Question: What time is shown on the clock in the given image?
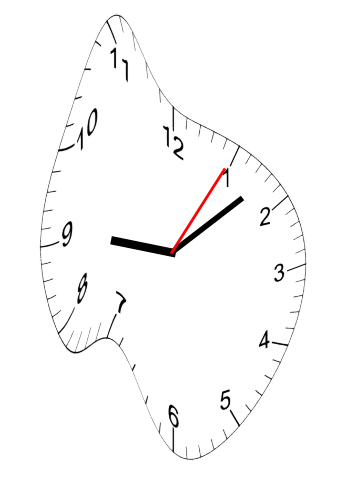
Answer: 09:08:05